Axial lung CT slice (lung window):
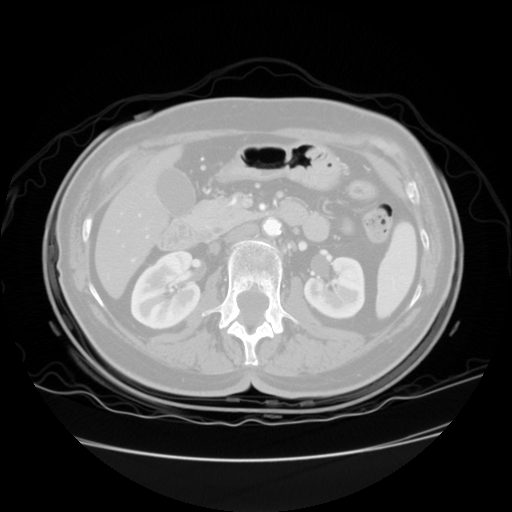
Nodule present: no